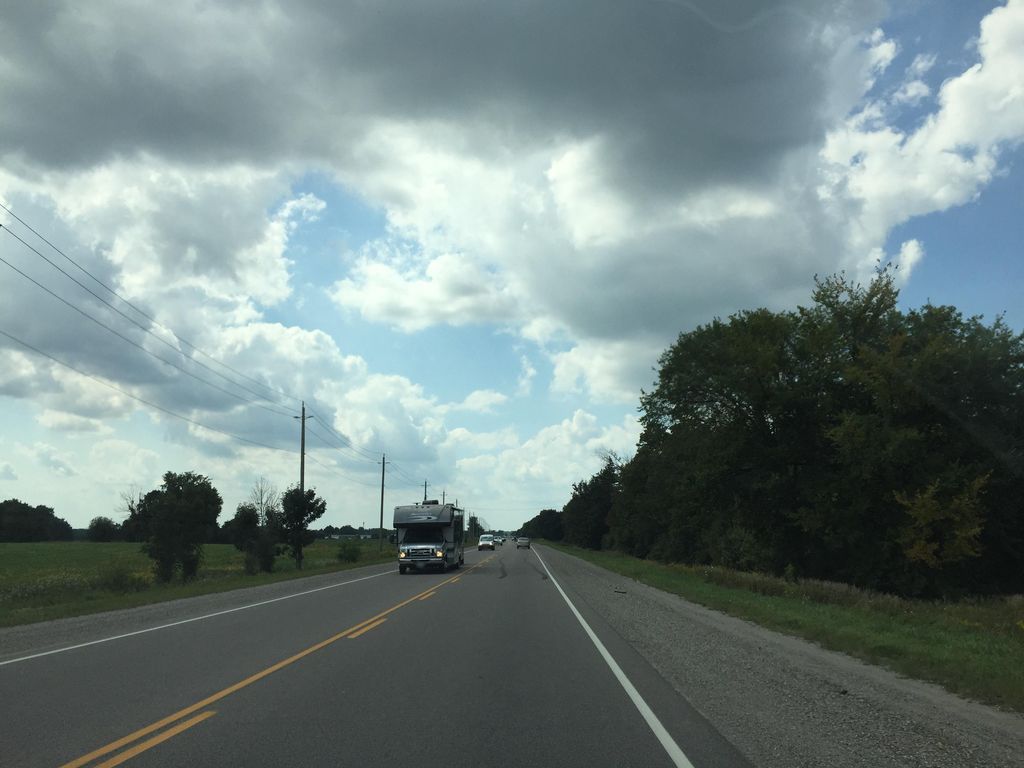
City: kitchener-waterloo